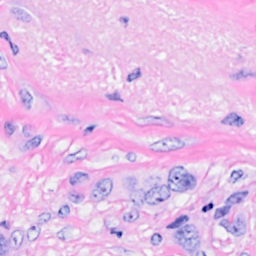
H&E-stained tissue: Breast